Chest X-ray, PA view. Patient: 48 years old, sex M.
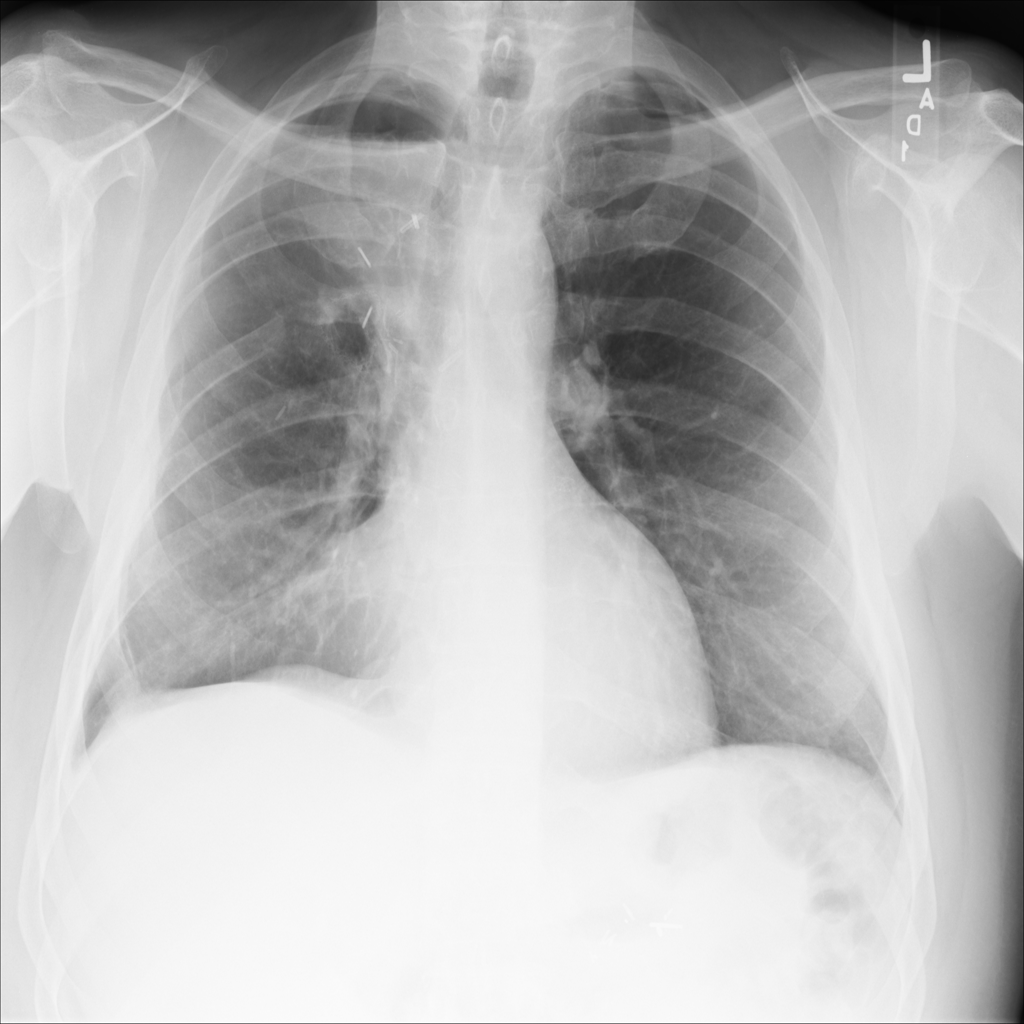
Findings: Emphysema, Mass